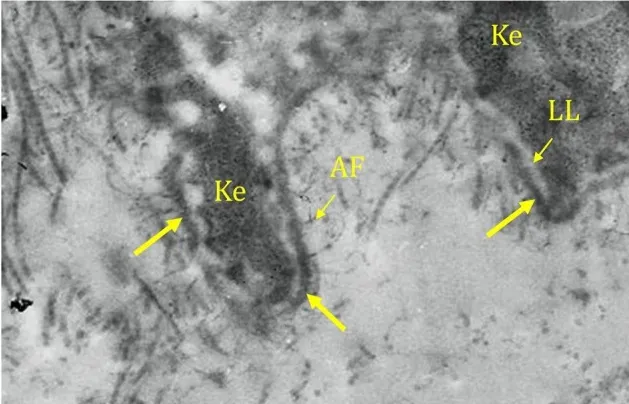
Direct immunoelectron microscopy showing immune deposits (arrow) strictly localized in the lamina densa. Ke, keratinocyte; LL, lamina lucida; AF, anchoring fibril.
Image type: radiology (ct)